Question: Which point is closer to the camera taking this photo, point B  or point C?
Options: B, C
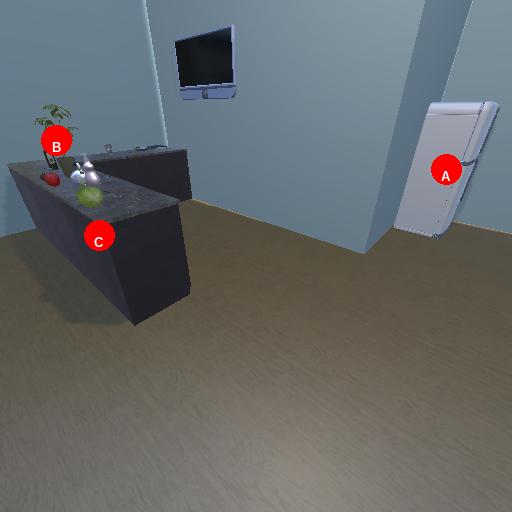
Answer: B